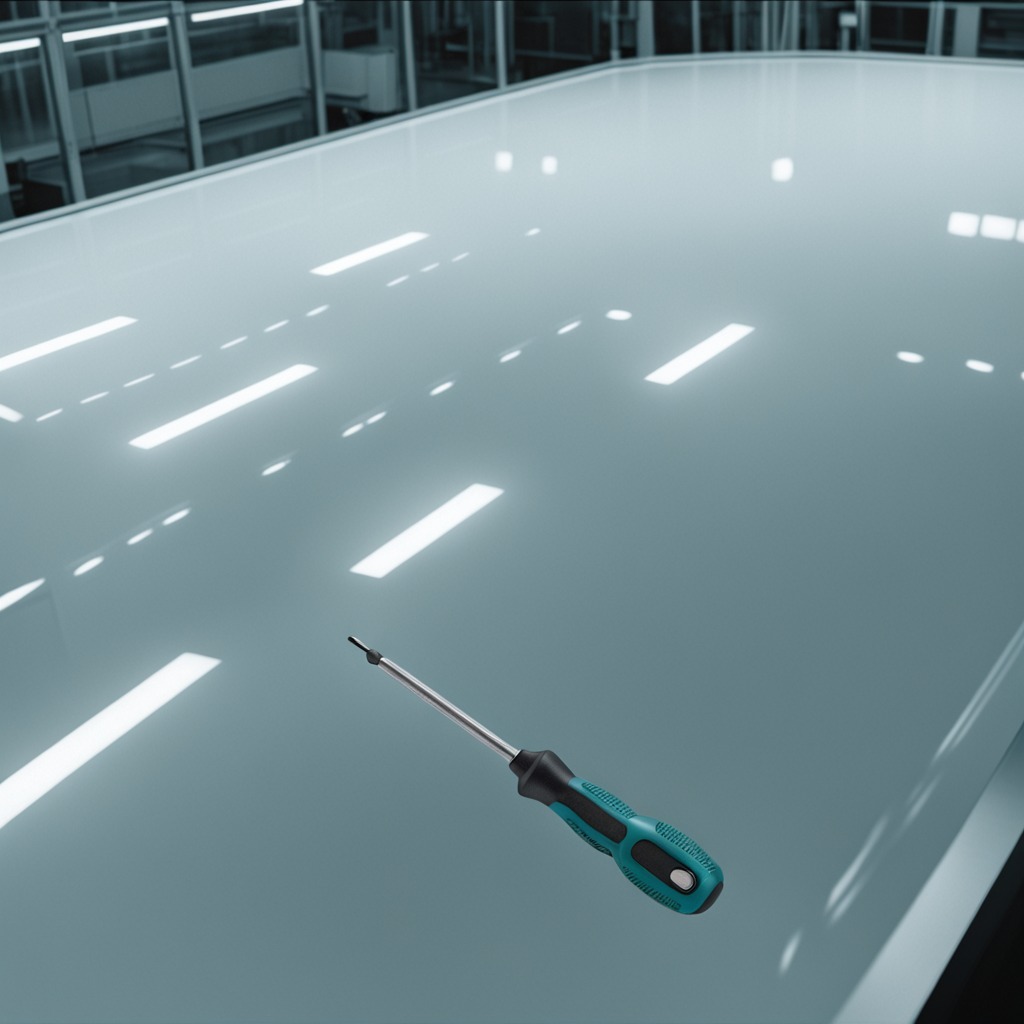
A screwdriver lies on the table.